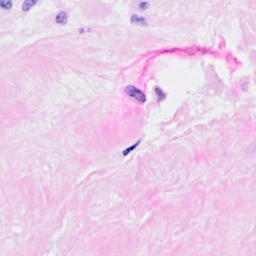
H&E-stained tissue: Breast